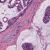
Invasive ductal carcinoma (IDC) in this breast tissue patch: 1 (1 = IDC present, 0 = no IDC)